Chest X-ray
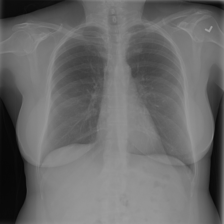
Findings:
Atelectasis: negative
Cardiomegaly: negative
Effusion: negative
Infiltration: positive
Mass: negative
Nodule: negative
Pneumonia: negative
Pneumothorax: negative
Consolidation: negative
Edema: negative
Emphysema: negative
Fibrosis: negative
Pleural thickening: negative
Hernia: negative